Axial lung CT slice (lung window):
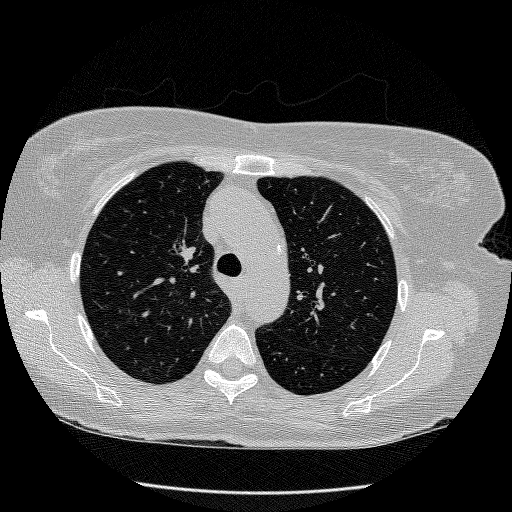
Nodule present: no